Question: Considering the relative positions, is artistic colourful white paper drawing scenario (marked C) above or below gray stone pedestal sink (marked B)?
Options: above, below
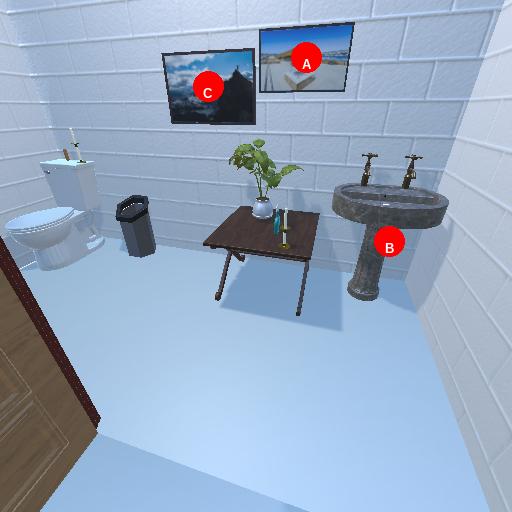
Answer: above